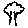
Label: tree